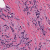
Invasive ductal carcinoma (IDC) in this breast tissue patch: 1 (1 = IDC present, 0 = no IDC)